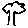
Label: tree